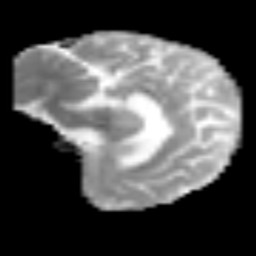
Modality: MD
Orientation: sagittal
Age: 54
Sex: female
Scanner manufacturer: siemens
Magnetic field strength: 3 T
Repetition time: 3.2 s
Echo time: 0.081 s